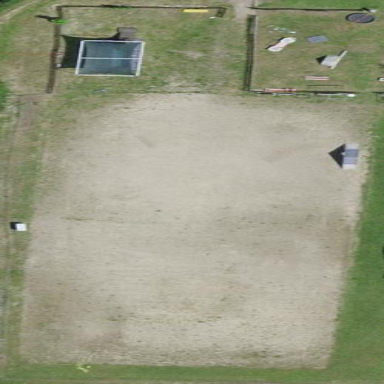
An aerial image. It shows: Equestrian pitch with sand surface.